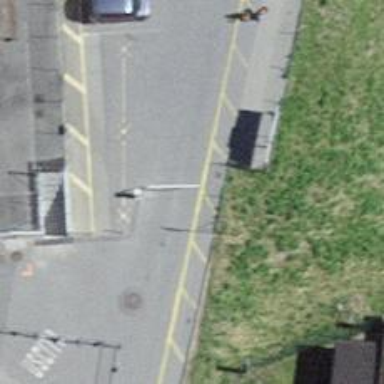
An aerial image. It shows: Lift gate barrier.